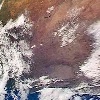
Label: land